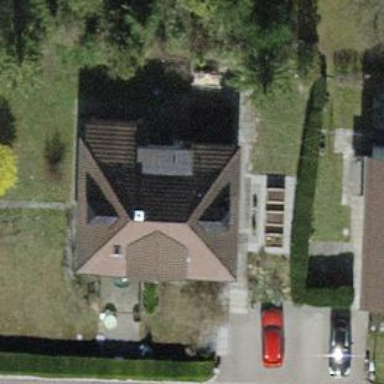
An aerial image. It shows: Detached building.